Question: I currently work on a magento payment module which has to check if certain fields in a users profile/account are set.
If they do not exist/have no content, I want to either
1. redirect to /customer/account/edit/
2. display a notice that the fields in question has to be filled
or the other way around.
I tried several things like
'''
Mage::app()->getFrontController()->getResponse()->setRedirect(Mage::getUrl('customer/account/edit/'));
Mage::app()->getResponse()->sendResponse();
exit;
'''
and other things.
From the observer I somehow get a redirect but always end at /default/checkout/cart (which is default?)
In the model I see in chromes network tab that the correct page gets loaded but somehow it wont redirect to the page.
Please let me know if you need more Infos on the problem.
Edit 1: got rid of the second Mage::getURL, still no redirect.
Edit 2: I guess that if I could somehow 'hijack' the response for opcheckout.js it could do the redirect. Or should I maybe just add an extra js which listens as well? I think because the hole thing is triggered by an AJAX call the redirect just doesn't take place at the correct place. More ideas are welcome.
Edit 3: I try to figure at the moment out how to build a response fo the mentioned opcheckout.js which does not trigger the next step but does trigger redirect
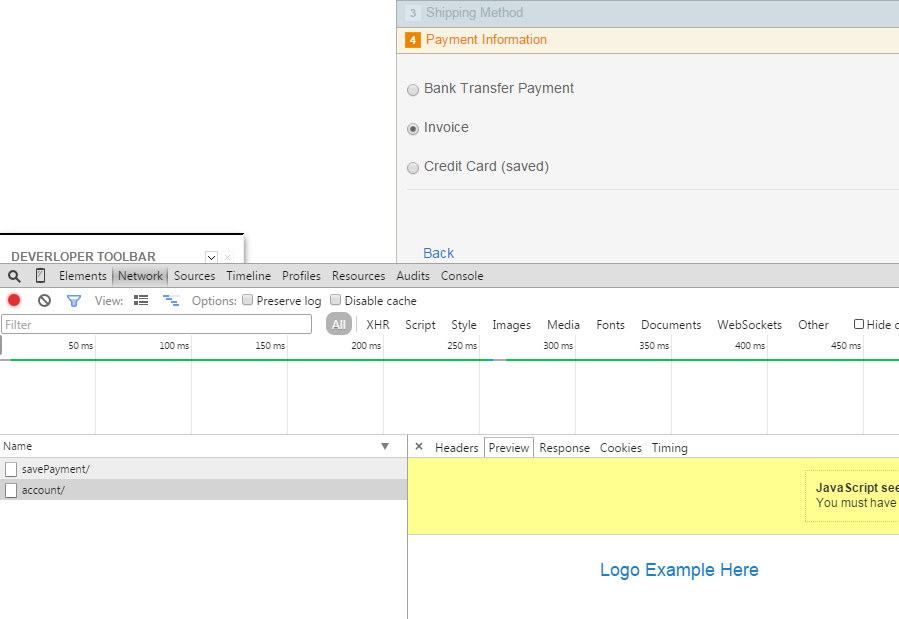
Answer: Solution:
Create an an Override for
-
This should be for example
-
Pay special attention to the "s" the folder is plural not singular. Took me ten minutes to see why my controller was not working.
The controller should be build like this:
'''
require_once Mage::getModuleDir('controllers', "Mage_Checkout").DS."OnepageController.php";
class MOOD_BonimaScoreIdent_OnepageController extends Mage_Checkout_OnepageController {
public function indexAction(){
parent::indexAction();
}
public function savePaymentAction(){
//just an example
$result['redirect']=Mage::getUrl('customer/account/edit/');
$this->getResponse()->setBody(Mage::helper('core')->jsonEncode($result));
return;
}
}
'''
The config.xml part to include the controller override is simply:
'''
<frontend>
<routers>
<checkout>
<args>
<modules>
<MyModuleName before="Mage_Checkout">Namespace_MyModuleName</MyModuleName>
</modules>
</args>
</checkout>
</routers
</frontend>
'''